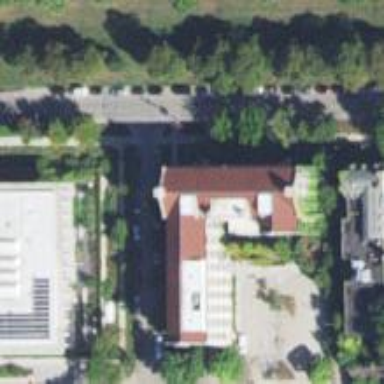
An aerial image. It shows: View of university building.